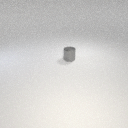
small gray metal cylinder